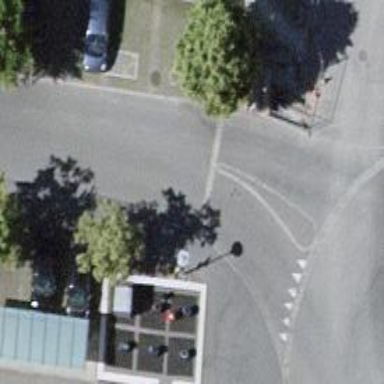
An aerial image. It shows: Sidewalk.